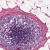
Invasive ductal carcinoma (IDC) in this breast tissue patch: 0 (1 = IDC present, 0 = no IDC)